Question: I have the following code (exerpt):
'''
<fx:Declarations>
<fx:Array id="ribbonTabs">
<fx:String>Home</fx:String>
<fx:String>Help</fx:String>
</fx:Array>
</fx:Declarations>
<cx:RibbonBar id="mainRibbon" tabs="{ribbonTabs}" />
'''
The RibbonBar is a custom component I made, that basically has a TabNavigator in it and some other stuff. That code creates this:

As you can see, I'm using a public variable for the "tabs" property, but I want to write code so that I can do this:
'''
<cx:RibbonBar id="mainRibbon">
<fx:ArrayList>
<fx:String>Home</fx:String>
<fx:String>Help</fx:String>
</fx:ArrayList>
</cx:RibbonBar>
'''
...which would then create the same thing as the screenshot above.
How can I achieve this in Adobe Flex 4+? I'm really new to Flex so I would really appreciate commented code or some elaboration on the answers. Thanks!
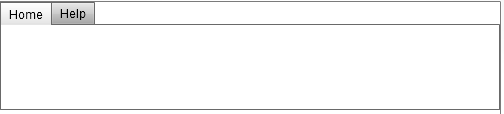
Answer: Assuming your "tabs" is similar to the "Dataprovider", your code can be updated like this:
'''
<cx:RibbonBar id="mainRibbon">
<cx:tabs>
<fx:ArrayList>
<fx:String>Home</fx:String>
<fx:String>Help</fx:String>
</fx:ArrayList>
</cx:tabs>
</cx:RibbonBar>
'''